Question: I have a custom gem and am encountering a really weird LoadError when I install it as a gem and attempt to require it in irb.
Everything works fine with my rspec tests inside the project folder. This only occurs when using it as an actual gem in irb.
The file it throws a LoadError exception at ('/lib/mws/api/order_response.rb') does in fact exist. I've tried renaming the file and updating the file that requires it ('/lib/mws.rb'). I've tried recreating the file thinking maybe there was a permissions issue. Nothing works.
If I comment out the require line for that specific file, everything works. There's nothing special about the file. There's 4 other files nearly identical to it ('*_response.rb').
I feel like I'm taking crazy pills. I must being overlooking something but I sure don't see it.
'''
chris@Samus:~$ irb
1.9.3p194 :001 > require 'mws'
LoadError: cannot load such file -- mws/api/order_response
from /Users/chris/.rvm/rubies/ruby-1.9.3-p194/lib/ruby/site_ruby/1.9.1/rubygems/custom_require.rb:36:in 'require'
from /Users/chris/.rvm/rubies/ruby-1.9.3-p194/lib/ruby/site_ruby/1.9.1/rubygems/custom_require.rb:36:in 'require'
from /Users/chris/.rvm/gems/ruby-1.9.3-p194/gems/mws-0.1.18/lib/mws.rb:14:in '<top (required)>'
from /Users/chris/.rvm/rubies/ruby-1.9.3-p194/lib/ruby/site_ruby/1.9.1/rubygems/custom_require.rb:60:in 'require'
from /Users/chris/.rvm/rubies/ruby-1.9.3-p194/lib/ruby/site_ruby/1.9.1/rubygems/custom_require.rb:60:in 'rescue in require'
from /Users/chris/.rvm/rubies/ruby-1.9.3-p194/lib/ruby/site_ruby/1.9.1/rubygems/custom_require.rb:35:in 'require'
from (irb):1
from /Users/chris/.rvm/rubies/ruby-1.9.3-p194/bin/irb:16:in '<main>'
'''
'/lib/mws.rb'
'''
require 'mws/base'
require 'mws/connection'
require 'mws/utility'
require 'mws/api/seller'
require 'mws/api/product'
require 'mws/api/order'
require 'mws/api/report'
require 'mws/api/general_response'
require 'mws/api/product_response'
require 'mws/api/report_response'
require 'mws/api/seller_response'
require 'mws/api/order_response' # <--- the offending line
module MWS
# @see Base#initialize MWS::Base for instantiation details.
# @return [Base] returns MWS::Base object.
def self.new(merchant_id, access_key, secret_key)
MWS::Base.new(merchant_id, access_key, secret_key)
end
end
# The below is for documentation generation purposes.
# MWS is a wrapper for the Amazon Marketplace Web Service (MWS) API.
module MWS
# API handles all the Amazon MWS API specific stuff.
module API
end
# Utilities contains various functions needed throughout MWS. Utilities is a mixin to multiple classes.
module Utilities
end
end
'''
'/lib/mws/api/order_response.rb'
'''
module MWS
module API
# Class for parsing Amazon's XML responses into managable objects.
class OrderResponse
# Include GeneralResponse instance methods as class methods
extend GeneralResponse
end
end
end
'''

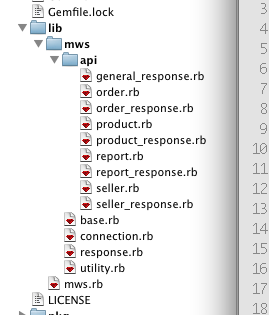
Answer: Can should check in '/Users/chris/.rvm/gems/ruby-1.9.3-p194/gems/mws-0.1.18/lib/mws/api' if the file lies there (and doesn't have obscure permissions).
If that's not the case, you probably forgot to add it in your gemspec.
If it is there, please try requiring/loading it with the absolute path (for debugging purpose).